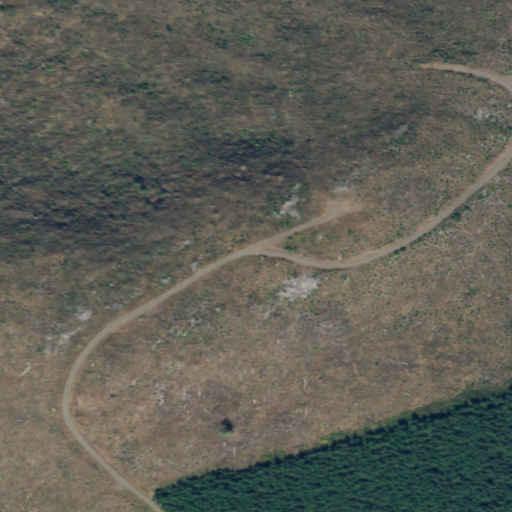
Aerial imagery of mountain in Washington named Hatchet Mountain containing shrub, evergreen forest, and mixed forest